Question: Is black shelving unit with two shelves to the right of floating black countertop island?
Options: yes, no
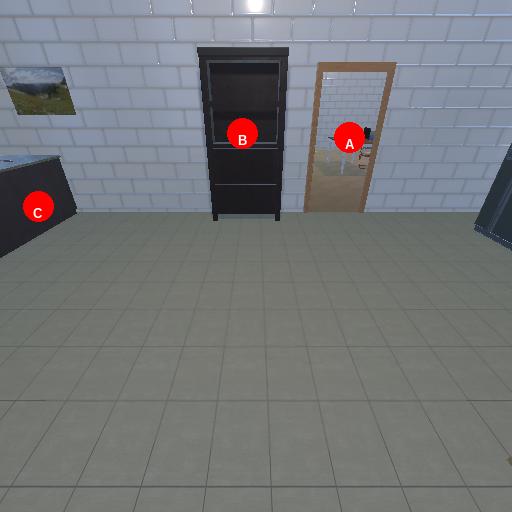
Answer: yes